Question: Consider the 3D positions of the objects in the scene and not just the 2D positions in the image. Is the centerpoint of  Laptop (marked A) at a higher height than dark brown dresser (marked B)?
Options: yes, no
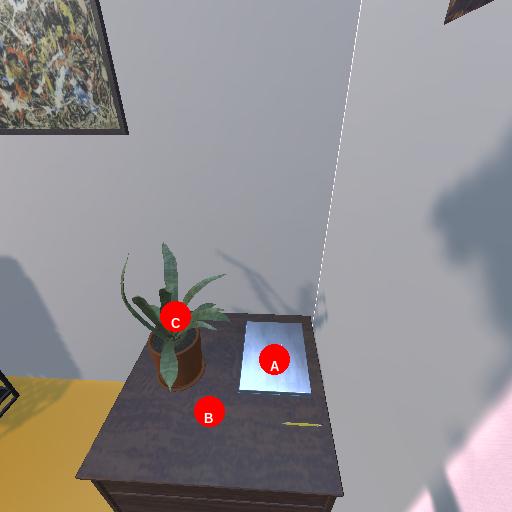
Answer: yes